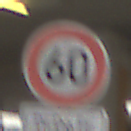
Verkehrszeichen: Geschwindigkeit60
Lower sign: ZeitangabenMitBeschraenkungAufWochentage3
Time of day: Midday
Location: Roofed (Urban)
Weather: Overcast
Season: NotSpecified
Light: Artificial